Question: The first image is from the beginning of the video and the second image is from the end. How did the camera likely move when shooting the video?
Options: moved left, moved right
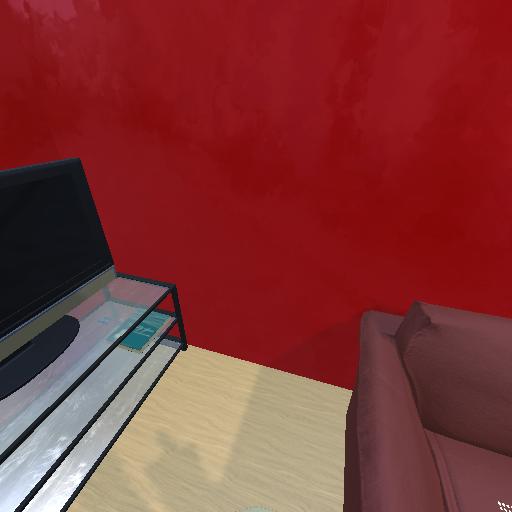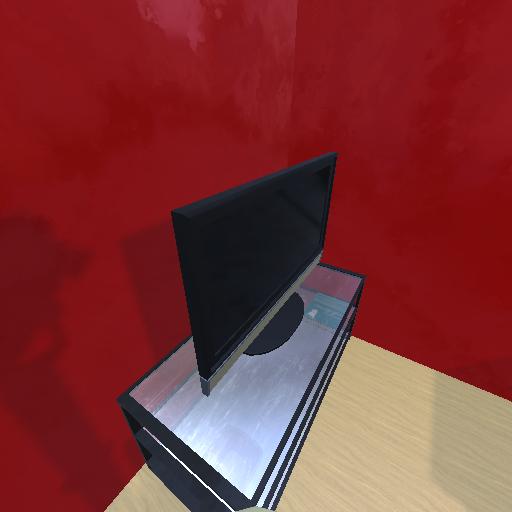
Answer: moved left